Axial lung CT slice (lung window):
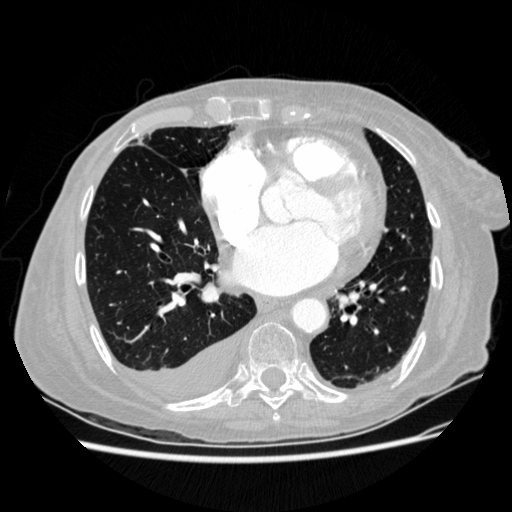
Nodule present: no